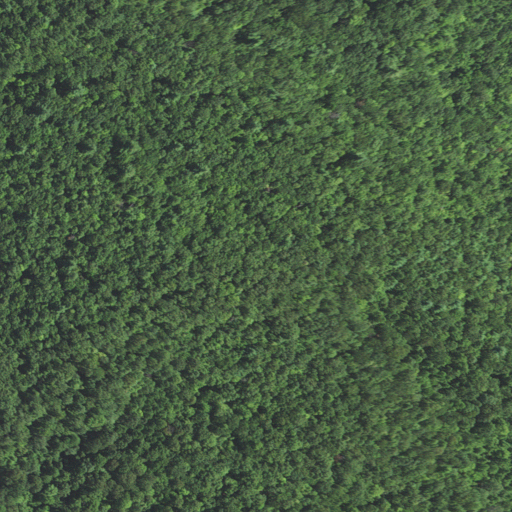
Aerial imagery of mountain in North Carolina named Johnson Mountain containing deciduous forest and mixed forest